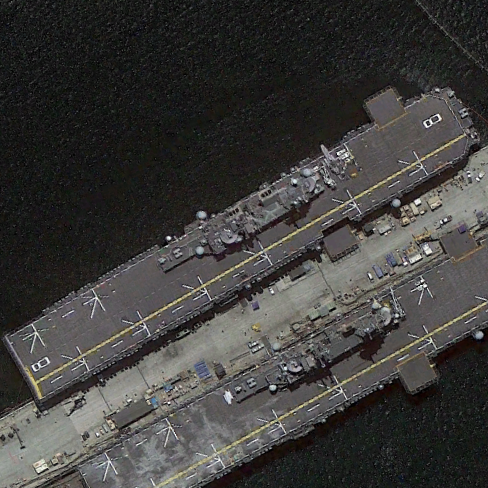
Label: assault